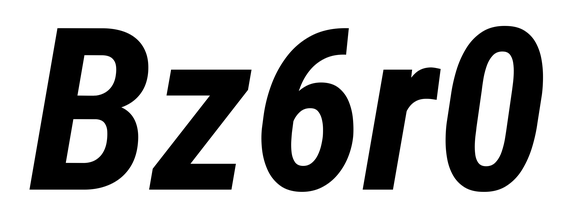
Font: Roboto-Italic_Condensed_Bold_Italic